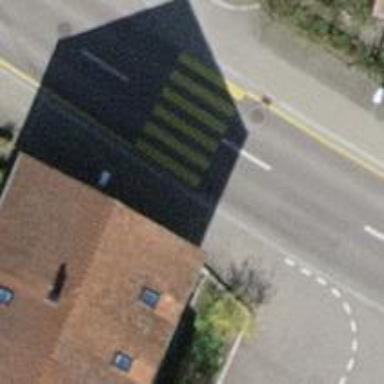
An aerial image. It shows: Marked road crossing.